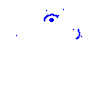
Particle: pion